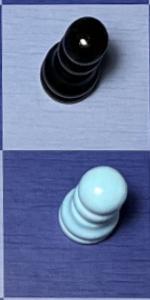
Label: Pawn_White